Field crop: maize
Growth stage: 2
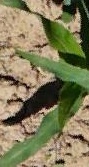
Species: maize